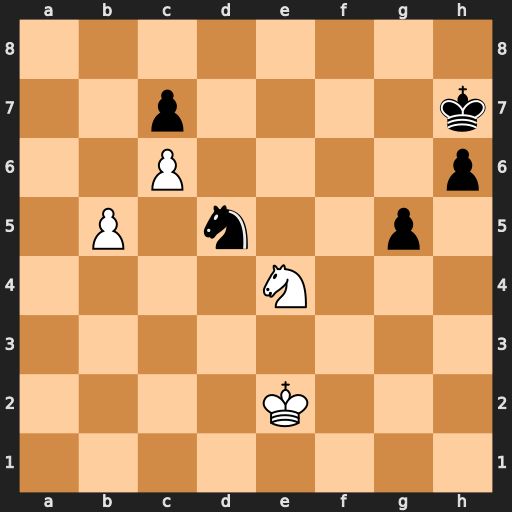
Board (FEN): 8/2p4k/2P4p/1P1n2p1/4N3/8/4K3/8
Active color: w
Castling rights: -
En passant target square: -
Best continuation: Nf6+ Nxf6 b6 cxb6 c7